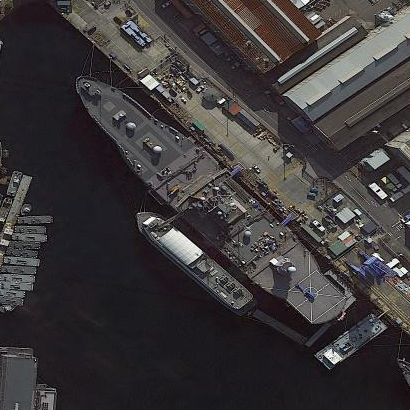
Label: destroyer